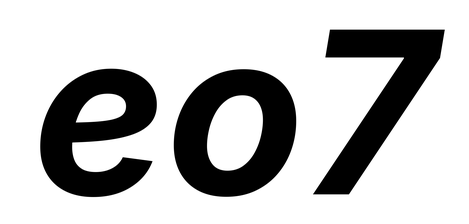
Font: Inter-Italic_Bold_Italic